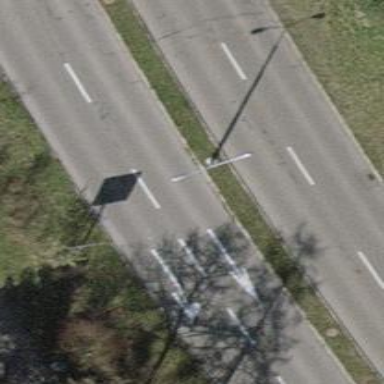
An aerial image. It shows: Asphalt tertiary road without sidewalk.